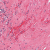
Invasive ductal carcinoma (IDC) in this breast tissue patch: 0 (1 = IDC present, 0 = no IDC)